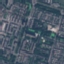
Land use / land cover: Residential